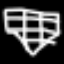
Label: diamond